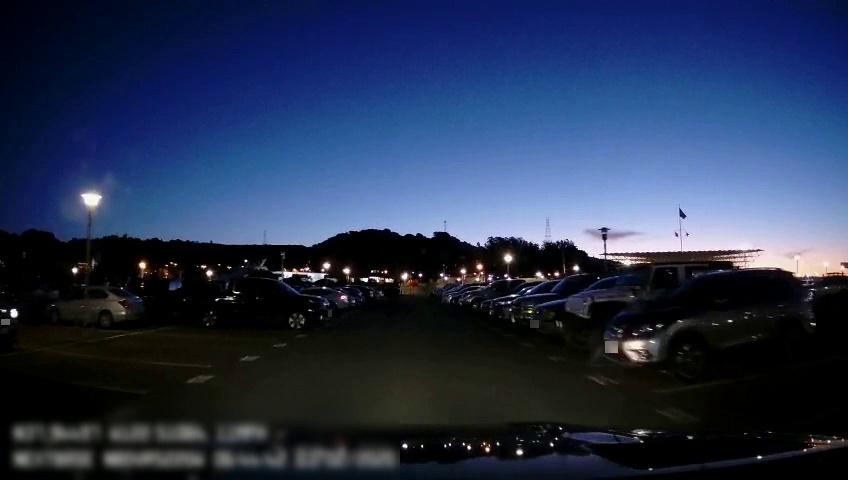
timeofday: Night
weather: Other
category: Drivable Space
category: Vehicles | SUV
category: Vehicles | Truck
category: Vehicles | SUV
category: Vehicles | SUV
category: Vehicles | SUV
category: Vehicles | Truck
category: Vehicles | Car
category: Vehicles | Car
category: Vehicles | Car
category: Vehicles | SUV
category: Vehicles | SUV
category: Vehicles | SUV
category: Vehicles | SUV
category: Vehicles | SUV
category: Vehicles | Car
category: Vehicles | SUV
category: Vehicles | Truck
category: Vehicles | SUV